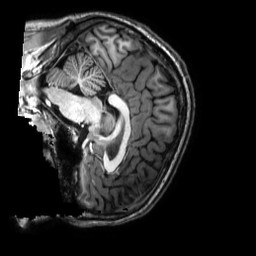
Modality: T1w
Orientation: sagittal
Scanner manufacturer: philips
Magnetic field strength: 3 T
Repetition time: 0.0096 s
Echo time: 0.0046 s